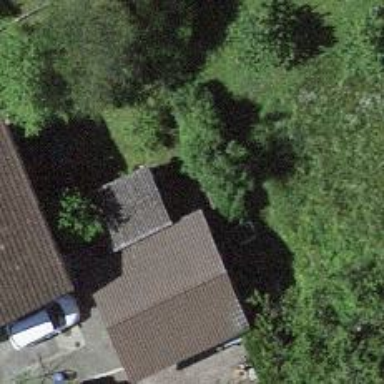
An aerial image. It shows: Garage building.